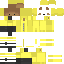
A male human skin with light skin, wearing blonde long hair dressed in a yellow hoodie and black pants, featuring a closed mouth.